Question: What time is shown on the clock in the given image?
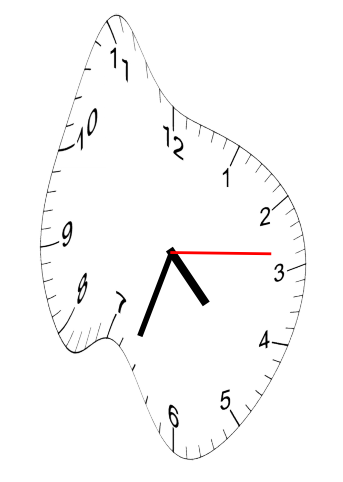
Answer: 04:33:14